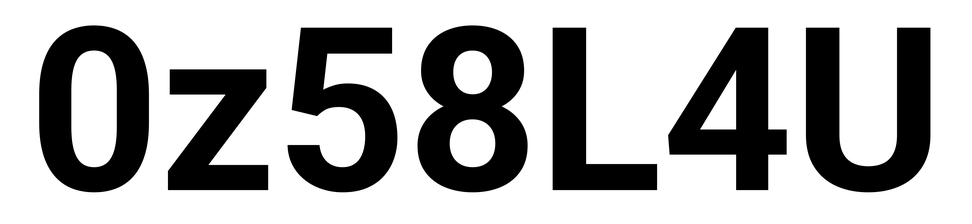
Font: Roboto_Bold